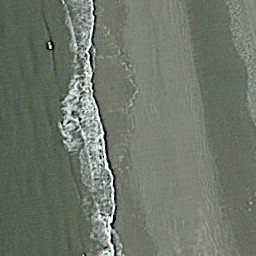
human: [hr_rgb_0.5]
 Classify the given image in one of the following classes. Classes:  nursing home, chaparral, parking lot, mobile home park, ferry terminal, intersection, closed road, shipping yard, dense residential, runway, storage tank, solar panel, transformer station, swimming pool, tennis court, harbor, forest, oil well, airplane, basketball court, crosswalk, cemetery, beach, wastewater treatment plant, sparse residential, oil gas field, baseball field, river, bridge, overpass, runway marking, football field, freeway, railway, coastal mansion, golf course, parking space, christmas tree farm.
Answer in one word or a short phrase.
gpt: beach